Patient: sex M, age 37
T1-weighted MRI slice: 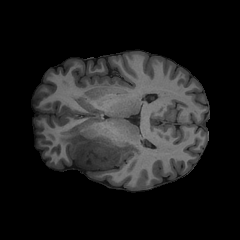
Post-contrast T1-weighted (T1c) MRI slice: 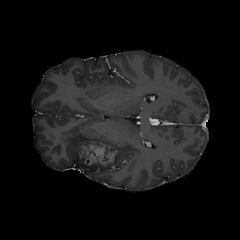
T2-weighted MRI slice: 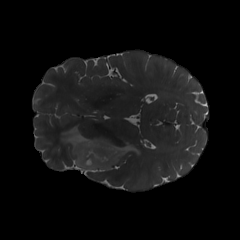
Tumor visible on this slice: yes
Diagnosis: Astrocytoma, IDH-mutant
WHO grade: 4